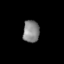
Tissue: lung
Cell type: Epithelial cells
Senescence score: 0.2142
Nuclear area (px): 352
Mean DAPI intensity: 134.656